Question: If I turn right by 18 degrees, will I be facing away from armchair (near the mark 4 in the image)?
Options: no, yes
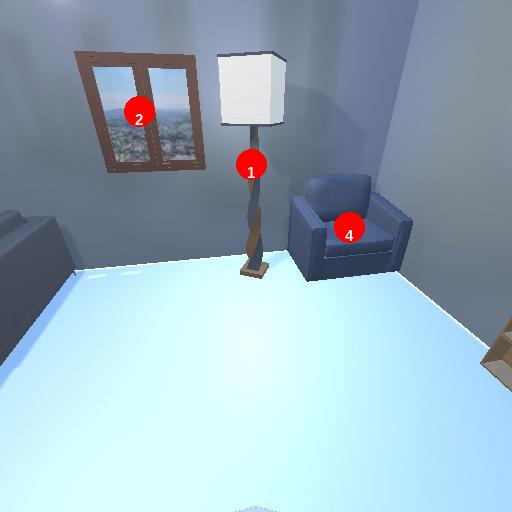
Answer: no